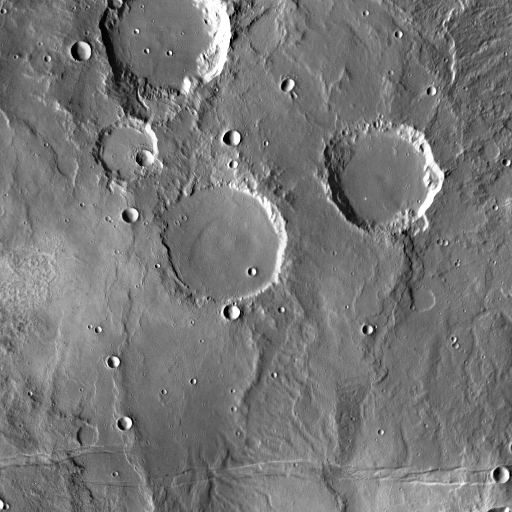
Crater classes present: Background, Other, Buried, Secondary